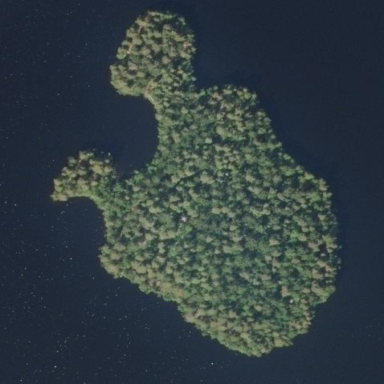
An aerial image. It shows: Islet.